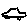
Label: car